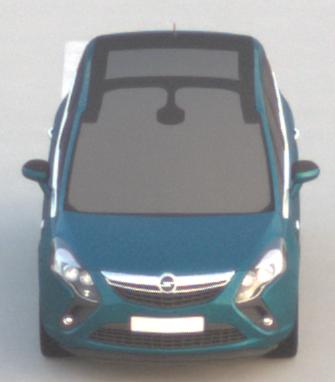
Make: Opel
Model: Zafira Tourer 1.8
Detailed model: Zafira (C) Tourer
Model produced from: 2012/01
Model produced until: 2015/06
Doors: 5
Color: blue
Road condition: dry road
Daytime: sunrise or sunset
Contrast: medium contrast